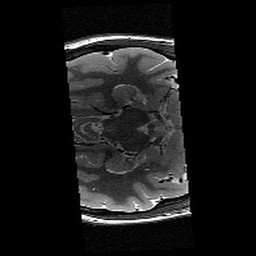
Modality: T2w
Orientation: axial
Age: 14
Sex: female
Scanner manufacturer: siemens
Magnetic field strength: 3 T
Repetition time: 9.23 s
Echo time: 0.067 s